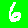
Digit: 6